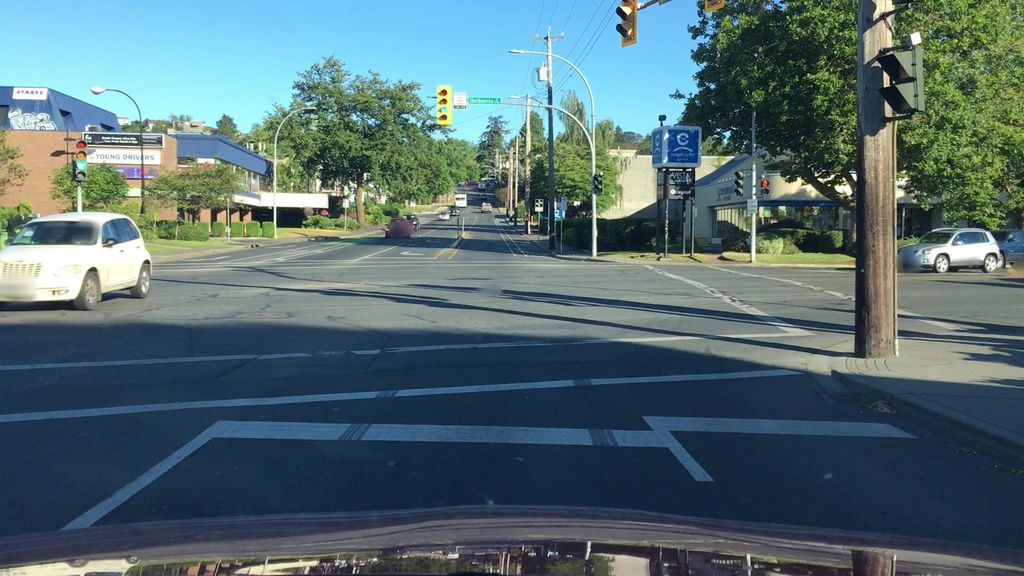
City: victoria